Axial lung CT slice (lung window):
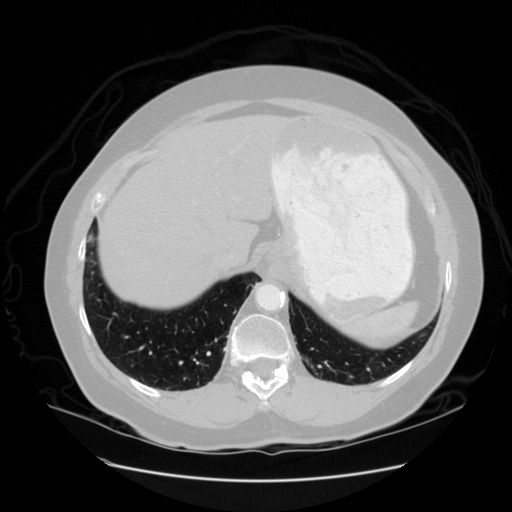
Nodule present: no